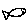
Label: fish